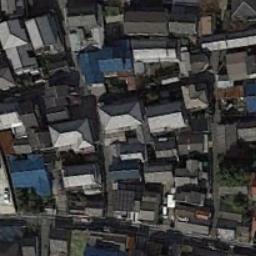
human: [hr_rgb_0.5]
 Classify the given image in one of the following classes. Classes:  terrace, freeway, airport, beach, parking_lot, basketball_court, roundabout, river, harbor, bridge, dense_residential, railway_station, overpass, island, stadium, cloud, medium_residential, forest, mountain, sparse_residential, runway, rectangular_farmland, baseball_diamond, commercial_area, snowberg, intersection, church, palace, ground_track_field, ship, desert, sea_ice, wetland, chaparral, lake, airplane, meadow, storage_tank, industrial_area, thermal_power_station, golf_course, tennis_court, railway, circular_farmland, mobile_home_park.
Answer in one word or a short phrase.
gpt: dense_residential